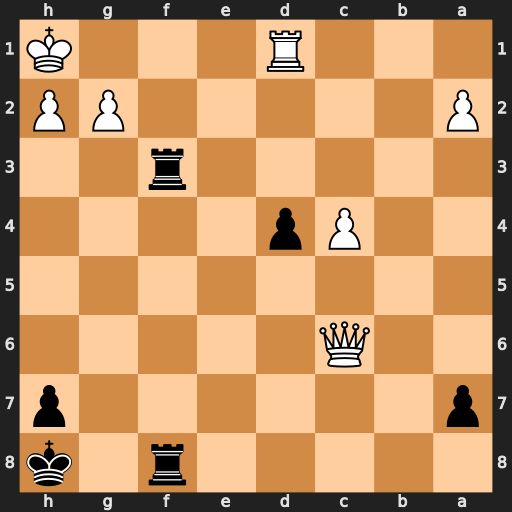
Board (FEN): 5r1k/p6p/2Q5/8/2Pp4/5r2/P5PP/3R3K
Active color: b
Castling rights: -
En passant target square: -
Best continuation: Rf1+ Rxf1 Rxf1#